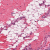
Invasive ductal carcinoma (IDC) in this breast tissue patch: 0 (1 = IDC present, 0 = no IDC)